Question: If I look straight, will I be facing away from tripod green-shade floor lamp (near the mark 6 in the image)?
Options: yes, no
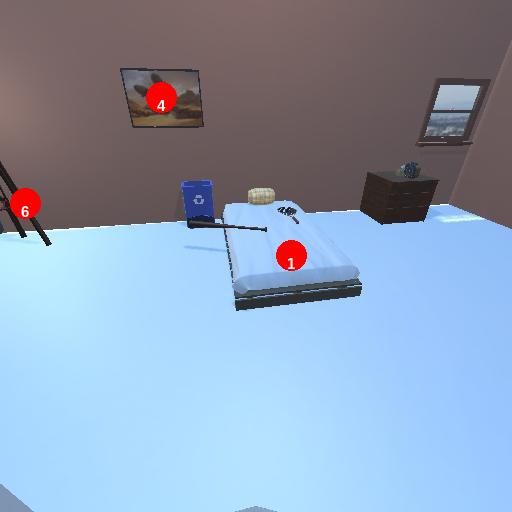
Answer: yes